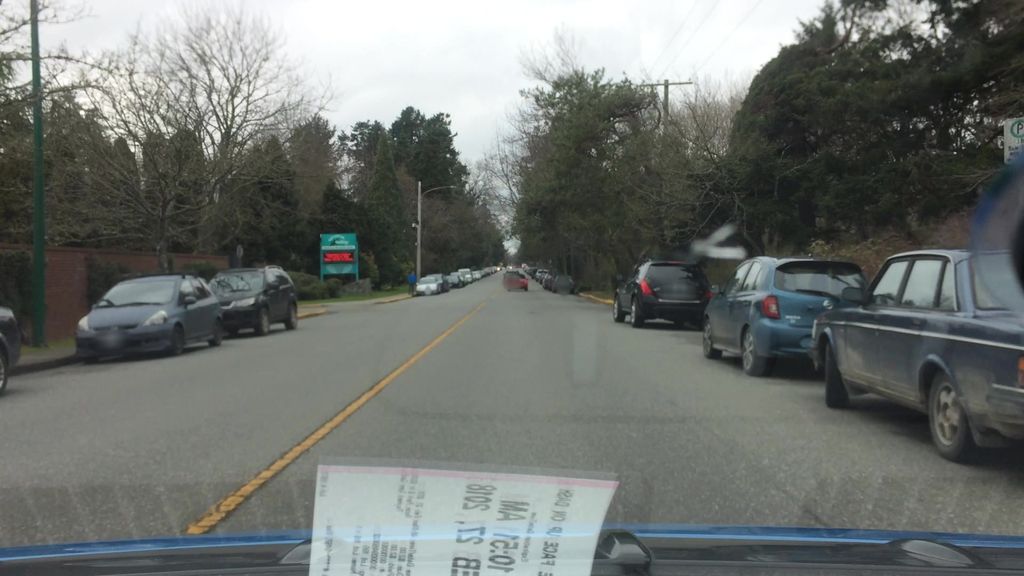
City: victoria